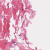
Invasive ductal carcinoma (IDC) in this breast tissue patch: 0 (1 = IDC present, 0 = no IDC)